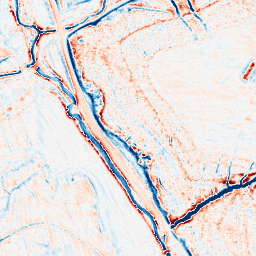
Category: edge_preserving
Decomposition family: anisotropic_diffusion
Decomposition parameters: iterations: 20
kappa: 30
gamma: 0.15
Upsampling method: regularized
Upsampling parameters: scale: 4
lambda_reg: 0.001
Upsampling scale: 4